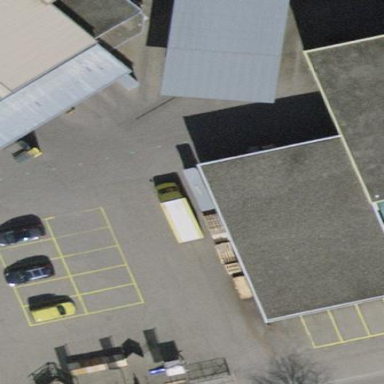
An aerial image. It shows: Building with flat roof.